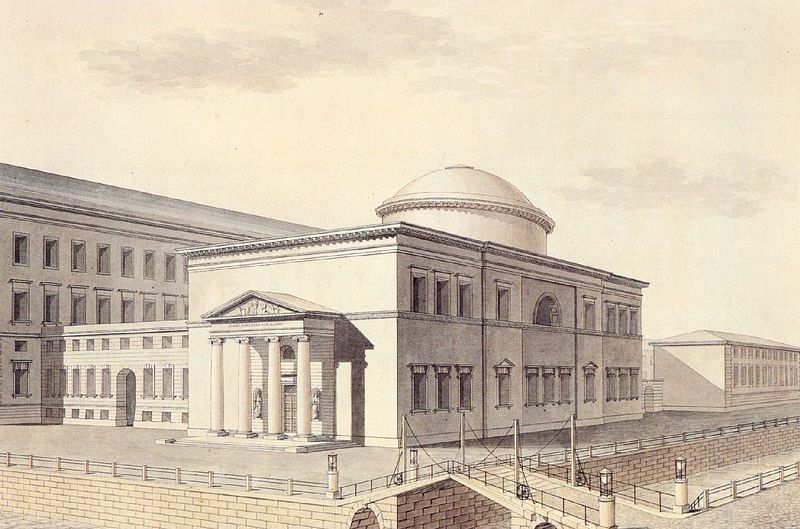
Titel: Schloss Christiansborg
Künstler: Christian Frederik Hansen
Standort: Kopenhagen, Schloss Christiansborg (EU - Dänemark)
Schlagwörter: himmel, schatten, wolken, fluss, fenster, licht, säule, säulen, zeichnung, dach, gebäude, haus, wolke, zaun, architektur, häuser, brücke, kanal, sonne, klassizismus, turm, vorbau, skulptur, relief, bogen, fassade, perspektive, giebel, mauer, rundbogen, kuppel, treppen, geländer, stufen, tor, eingang, nische, palast, torbogen, entwurf, pantheon, herrschaftlich, portikus, ionische säulen, plan, bauwerk, tympanon, flachdach, thympanon, palastbau, gebaäude, #wolke